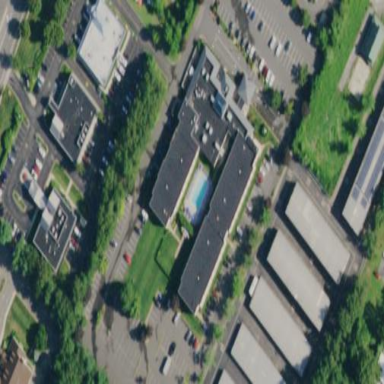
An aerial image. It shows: Hotel.